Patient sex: F
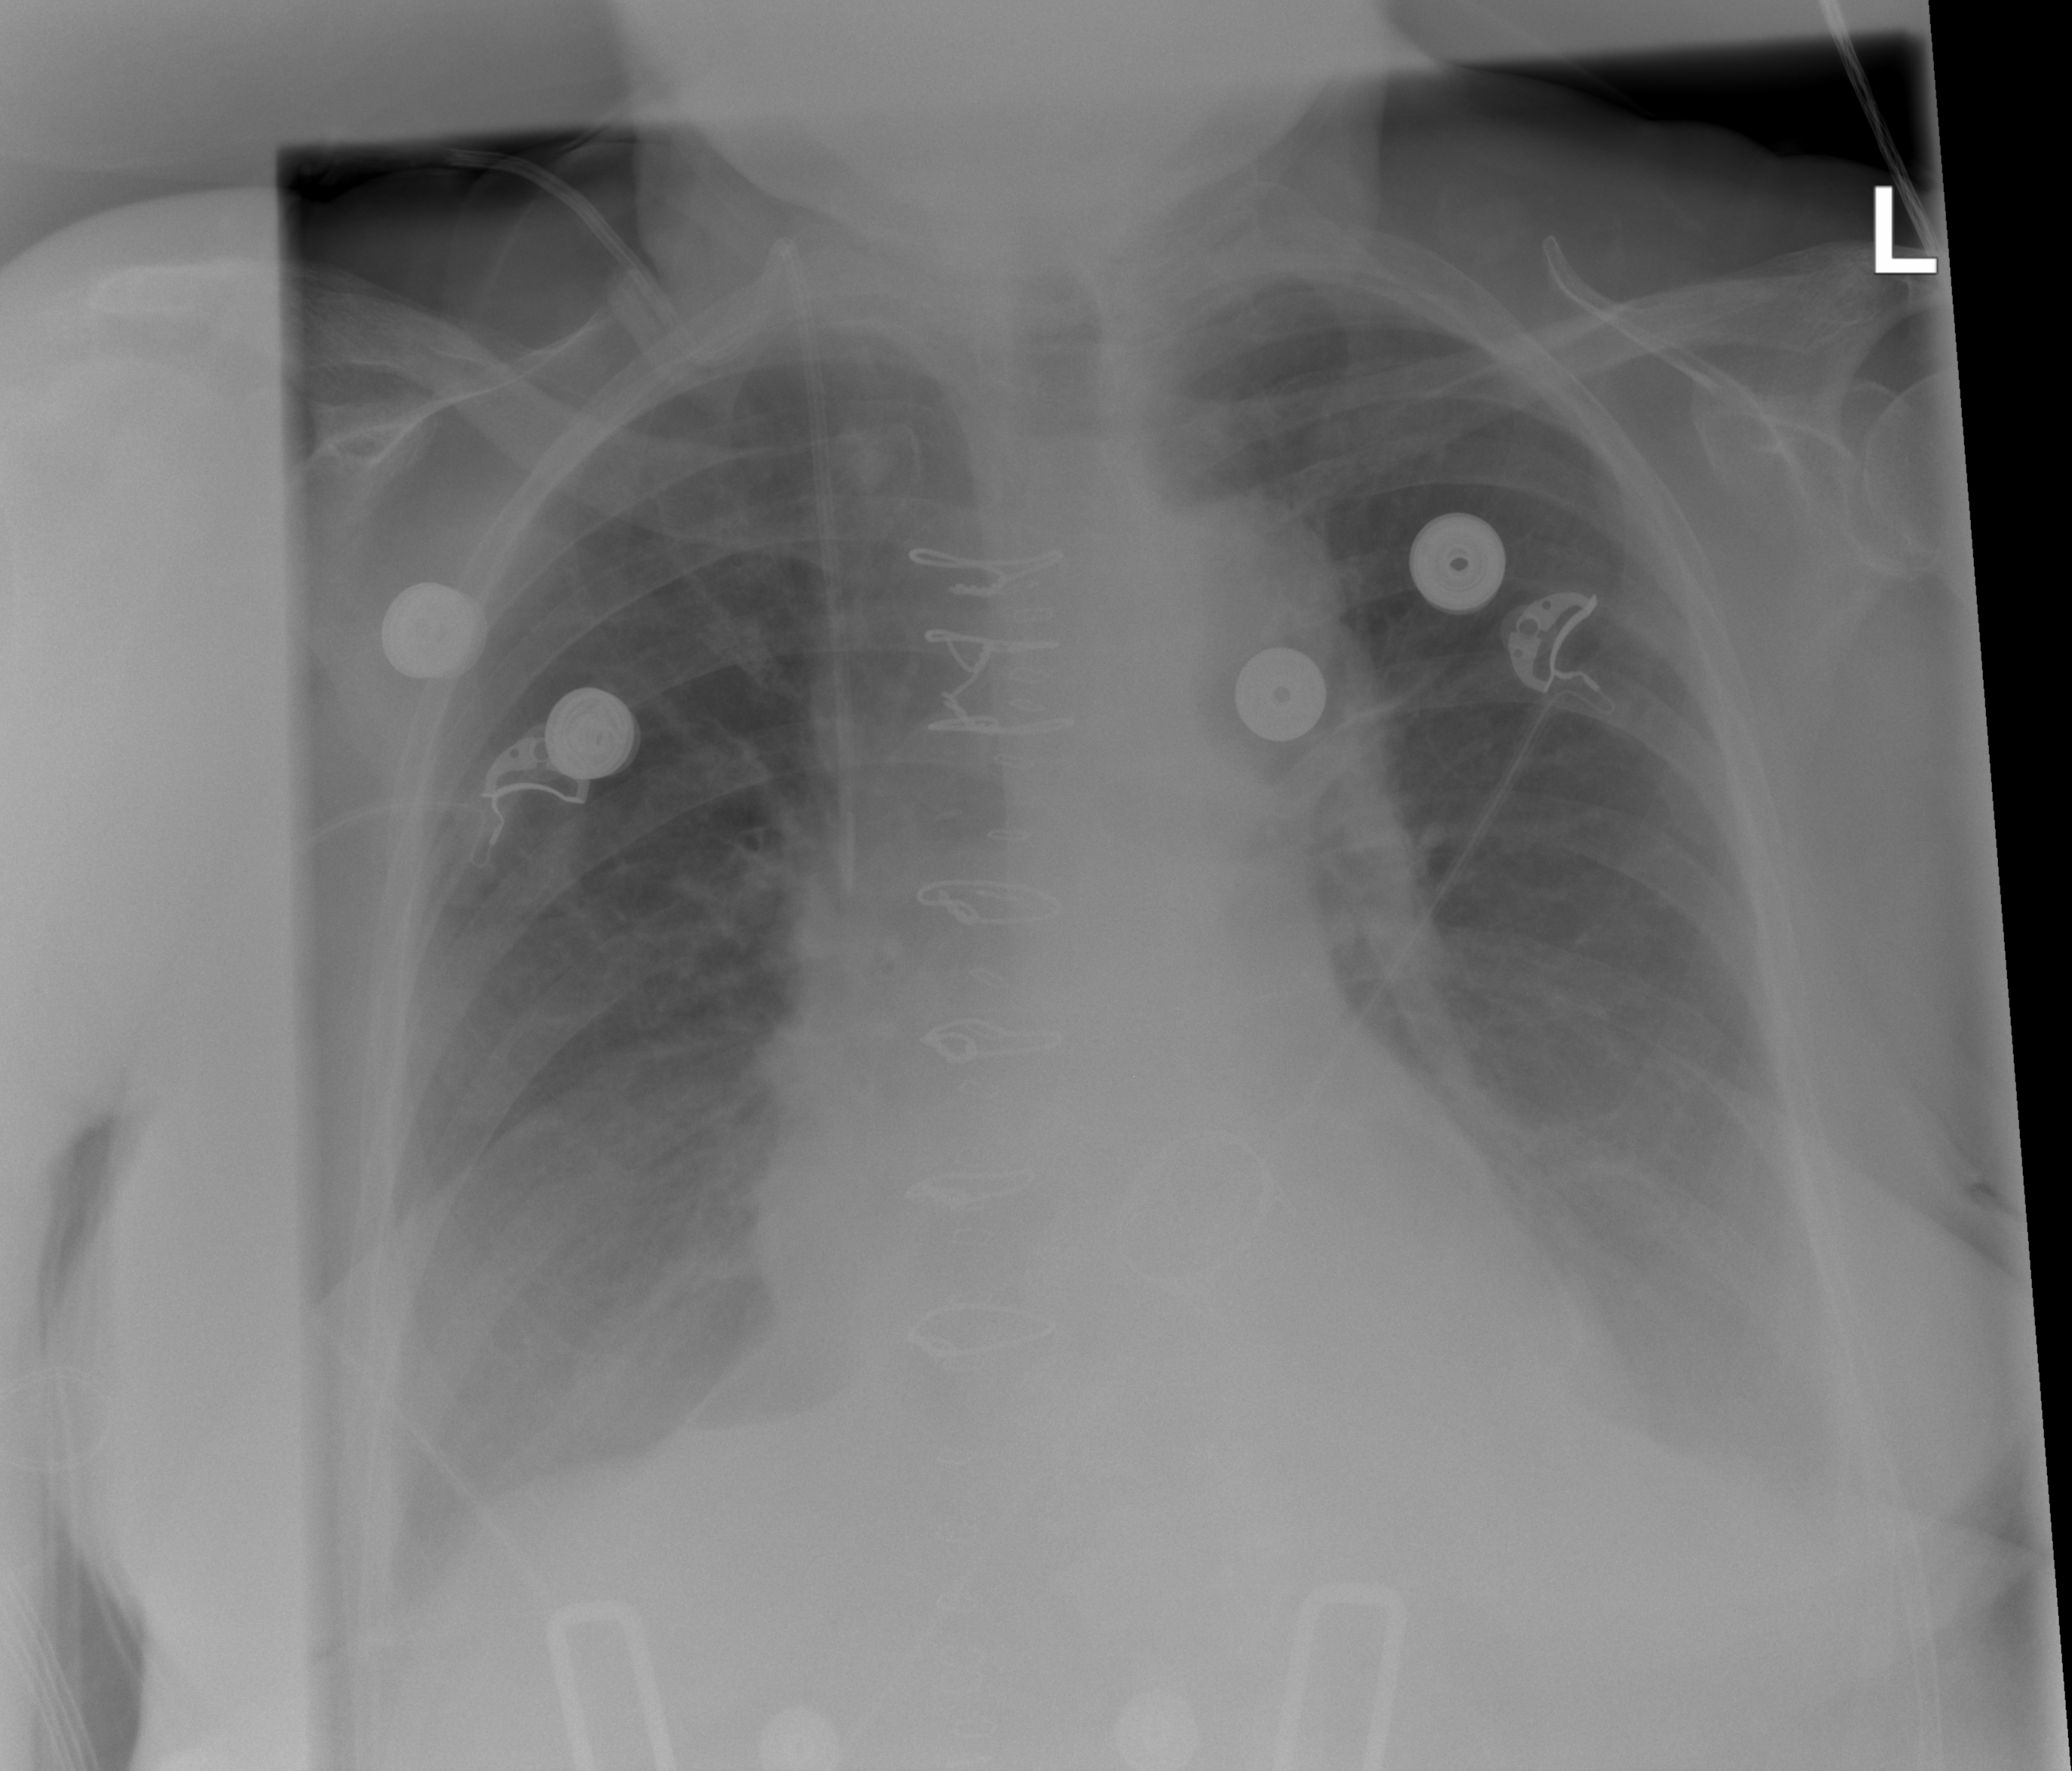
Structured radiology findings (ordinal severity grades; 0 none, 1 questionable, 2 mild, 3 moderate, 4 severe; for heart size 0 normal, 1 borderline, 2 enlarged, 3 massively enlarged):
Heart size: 2
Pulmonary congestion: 2
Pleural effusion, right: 2
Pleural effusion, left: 2
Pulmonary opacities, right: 1
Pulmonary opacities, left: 1
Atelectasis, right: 2
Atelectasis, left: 2